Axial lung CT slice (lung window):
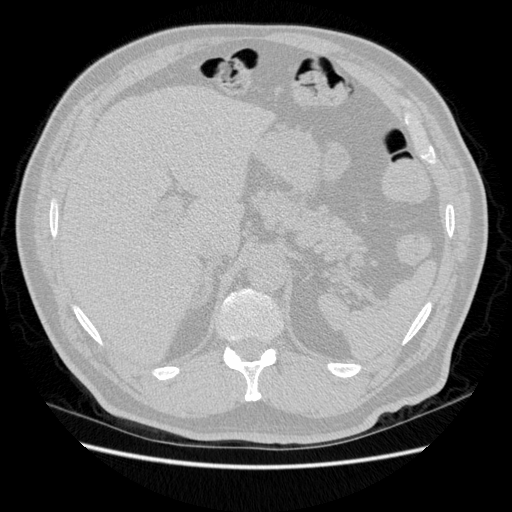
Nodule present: no